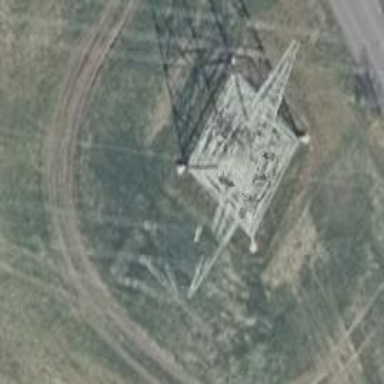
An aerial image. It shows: Three cables of power line.